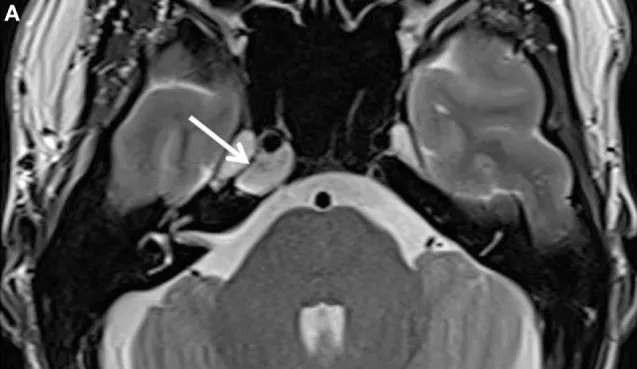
Postoperative MRI images. T2-weighted axial.
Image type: radiology (mri)